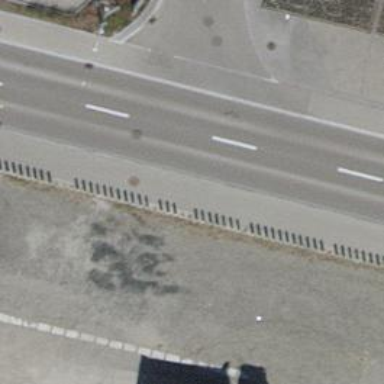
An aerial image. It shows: Secondary road with asphalt surface. There are sidewalks on both sides and track cycleway on the left.